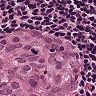
Metastatic tissue present: yes